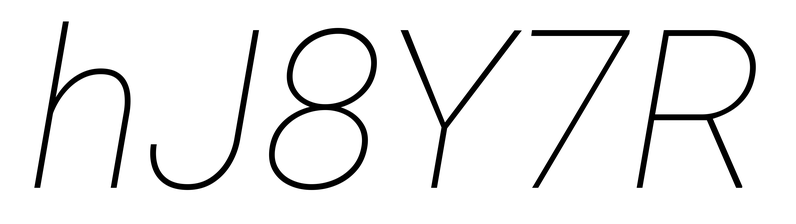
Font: Roboto-Italic_Thin_Italic